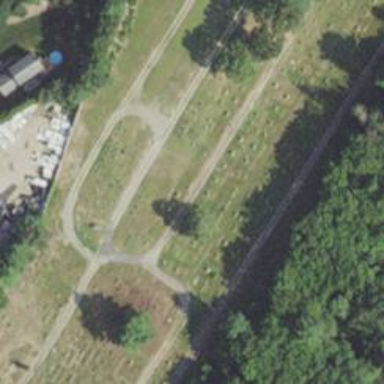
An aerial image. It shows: Cemetery with historic significance.